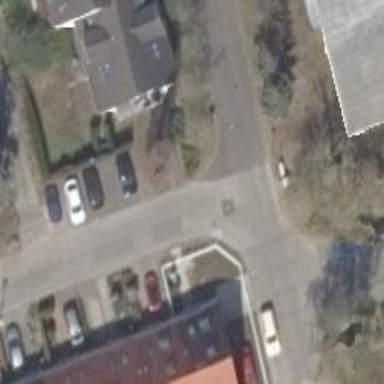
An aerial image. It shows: Residential road paved with concrete.